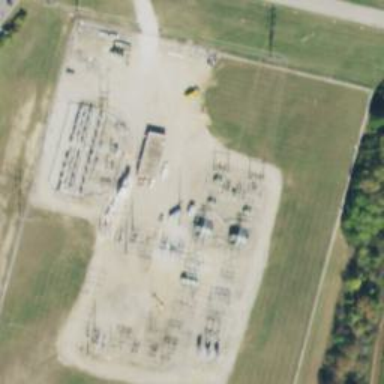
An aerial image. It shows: Switch used for power control.